Aerial crown-view tile of a tropical tree (Barro Colorado Island, Panama), acquired 20250124:
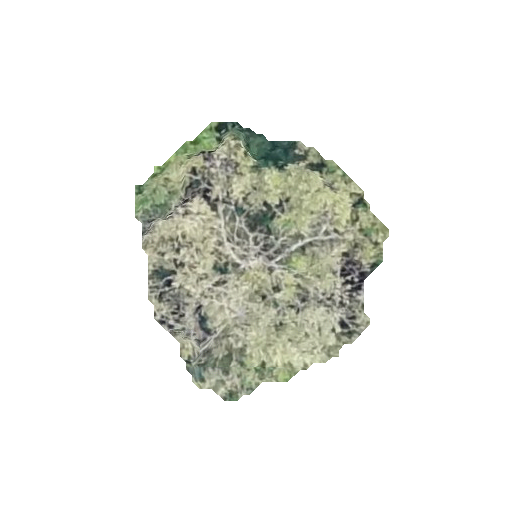
Species: Tabebuia rosea
GBIF accepted scientific name: Tabebuia rosea
Crown area: 72.895 m²